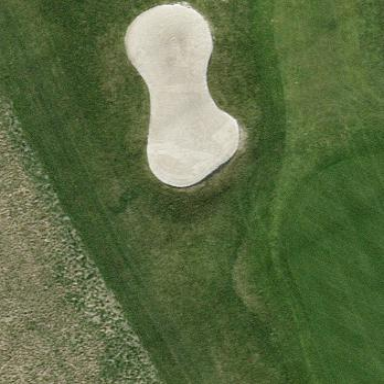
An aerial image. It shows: Sandy area is golf bunker.